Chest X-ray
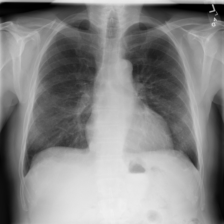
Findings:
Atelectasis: negative
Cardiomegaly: negative
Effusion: positive
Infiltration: negative
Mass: negative
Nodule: negative
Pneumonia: negative
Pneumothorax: negative
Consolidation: negative
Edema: negative
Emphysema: negative
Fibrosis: negative
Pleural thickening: negative
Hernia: negative